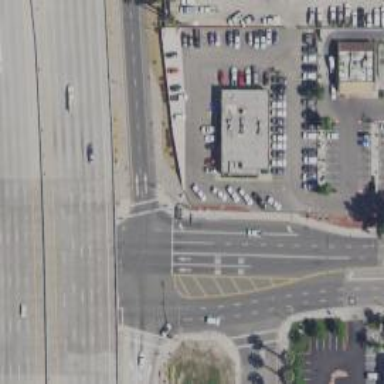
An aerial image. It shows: Secondary road with asphalt surface and separate sidewalk.